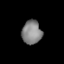
Tissue: lung
Cell type: Epithelial cells
Senescence score: 0.2178
Nuclear area (px): 456
Mean DAPI intensity: 131.68